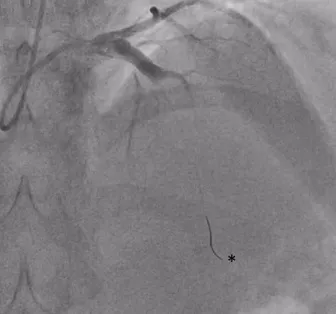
(A) Catherization of the left coronary circulation reveals occlusion of left anterior descending (LAD) coronary artery. The radio-opaque tip of the angioplasty wire (*) can been seen in distal LAD having traversed the site of thrombotic occlusion in mid LAD.
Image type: radiology (x_ray)